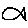
Label: fish